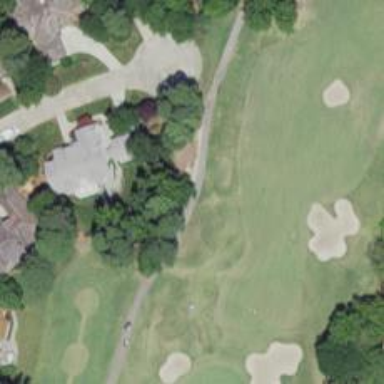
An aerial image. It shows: Pathway for golfing.